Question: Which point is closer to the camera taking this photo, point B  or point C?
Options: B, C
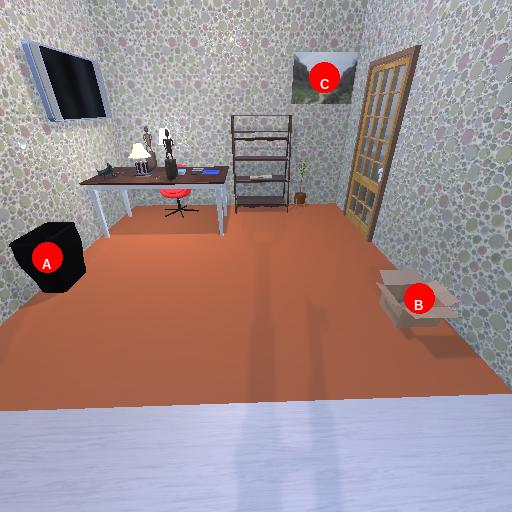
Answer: B